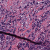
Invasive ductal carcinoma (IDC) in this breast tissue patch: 1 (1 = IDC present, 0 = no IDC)